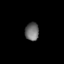
Tissue: lung
Cell type: Myeloid cells
Senescence score: 0.5471
Nuclear area (px): 242
Mean DAPI intensity: 109.178